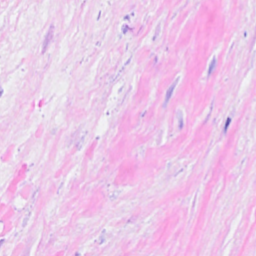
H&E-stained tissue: Breast